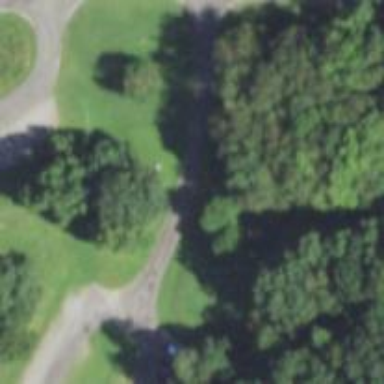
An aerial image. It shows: Disc golf course on leisure land.